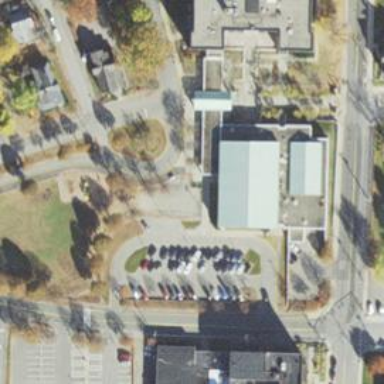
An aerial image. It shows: School building.